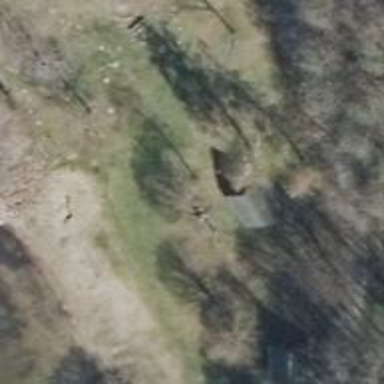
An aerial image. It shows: Shelter.